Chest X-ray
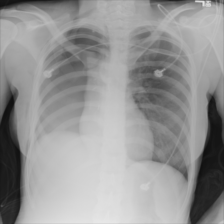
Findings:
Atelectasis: negative
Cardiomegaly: negative
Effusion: negative
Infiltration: negative
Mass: negative
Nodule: negative
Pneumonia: negative
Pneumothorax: negative
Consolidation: negative
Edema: negative
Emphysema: negative
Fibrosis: negative
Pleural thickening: negative
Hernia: negative